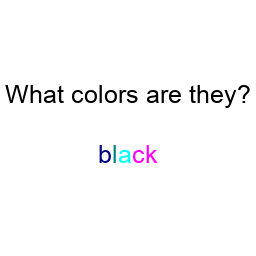
Color: navy, teal, cyan, magenta, magenta
Color name shown: black
Background color: white
Question text color: black